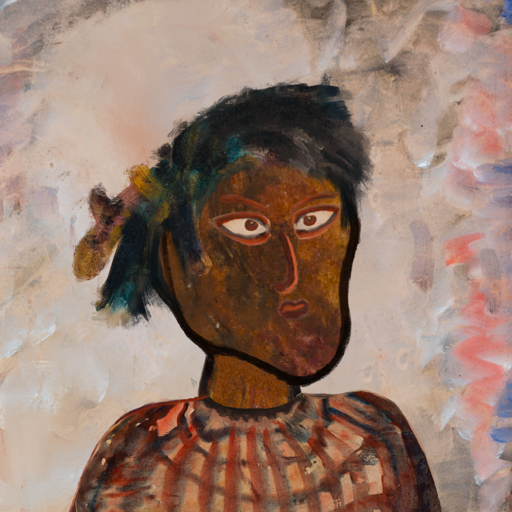
Background: Roy_Bahadur, Head And Neck Side: Mosgoul, Face Side: Roy_Bahadur, Bust: Orphan, Hair Side: Pipe, Head Accessory: Blank, Second Necklace: Blank, Necklace: Blank, Baby: Blank